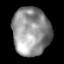
Tissue: lung
Cell type: T cells
Senescence score: 0.2209
Nuclear area (px): 1782
Mean DAPI intensity: 145.85